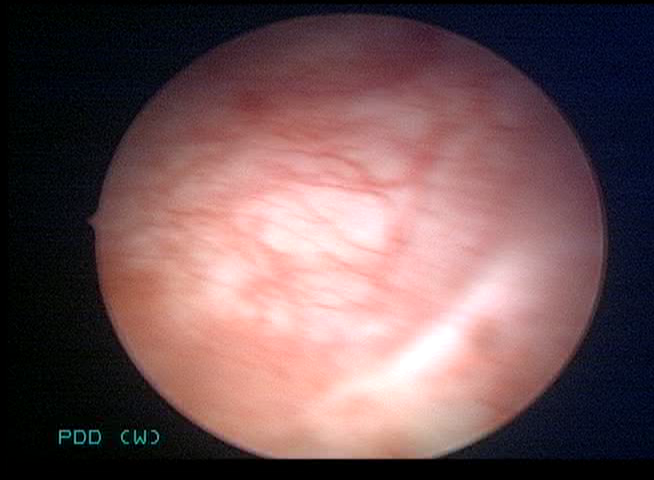
Modality: WLC
Class: Normal mucosa
Bladder cancer association: No